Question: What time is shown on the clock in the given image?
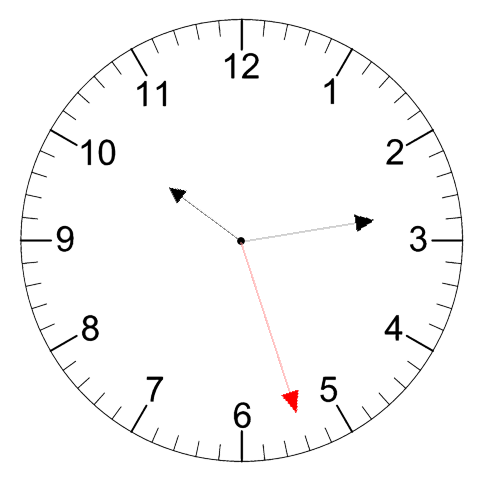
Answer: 10:13:27